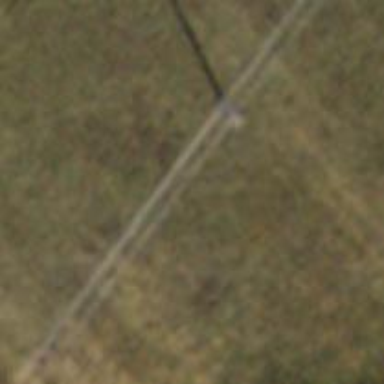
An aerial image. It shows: Power pole.